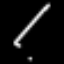
Label: pencil